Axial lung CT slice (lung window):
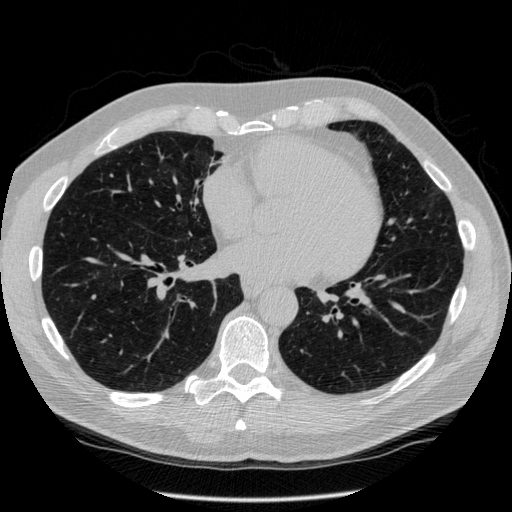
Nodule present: no